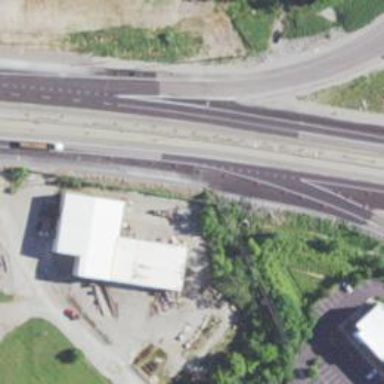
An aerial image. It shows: Motorway junction.